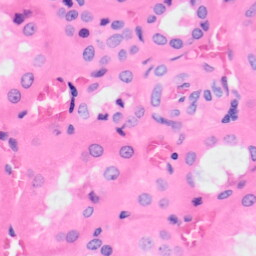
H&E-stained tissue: Kidney